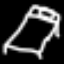
Label: bed